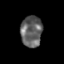
Tissue: skin
Cell type: Epithelial cells
Senescence score: 0.2617
Nuclear area (px): 649
Mean DAPI intensity: 98.795